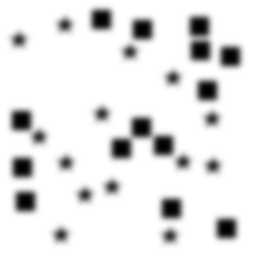
Squares: 14
Triangles: 0
Stars: 14
Total shapes: 28